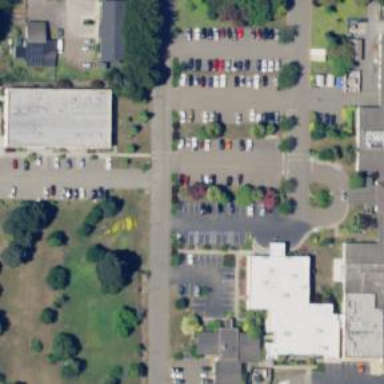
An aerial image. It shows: Street side parking area.